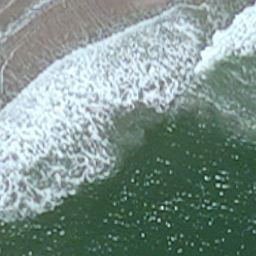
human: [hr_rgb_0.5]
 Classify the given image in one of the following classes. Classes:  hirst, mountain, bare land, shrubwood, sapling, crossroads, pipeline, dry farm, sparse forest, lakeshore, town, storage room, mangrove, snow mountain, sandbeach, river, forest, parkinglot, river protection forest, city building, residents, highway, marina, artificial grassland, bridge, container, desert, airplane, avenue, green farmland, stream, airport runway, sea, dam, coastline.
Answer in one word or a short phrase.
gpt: coastline